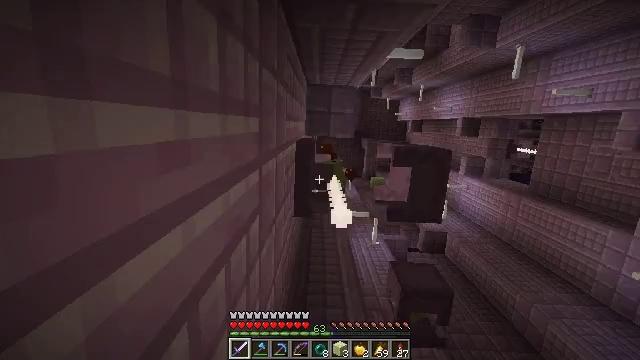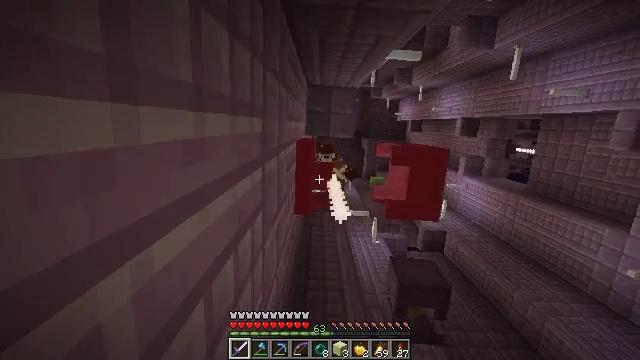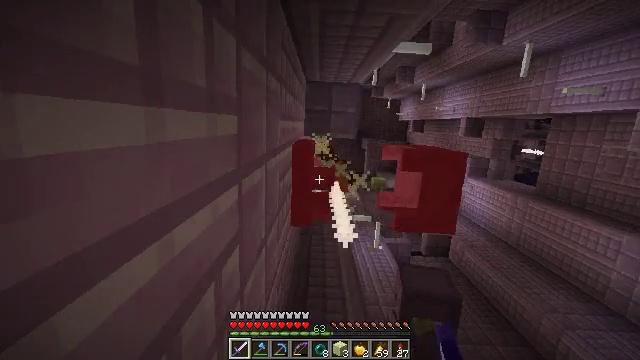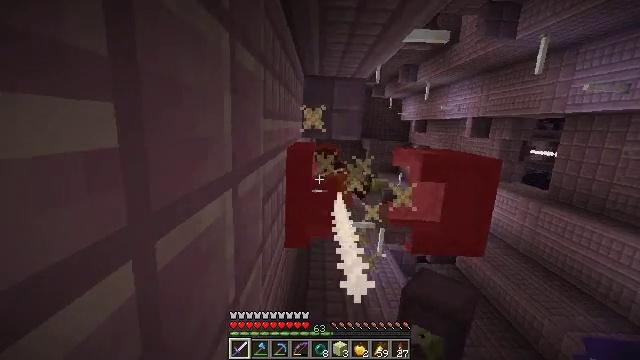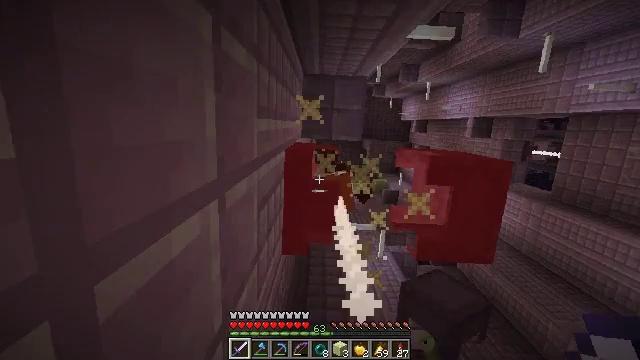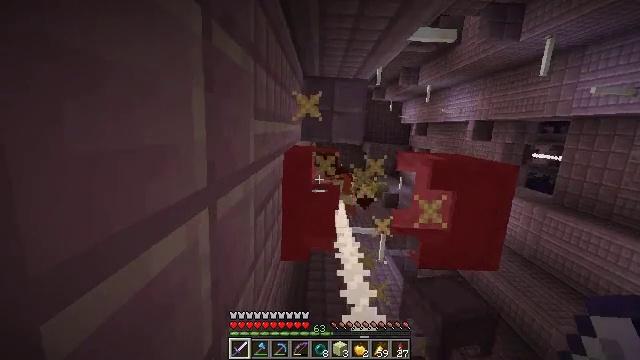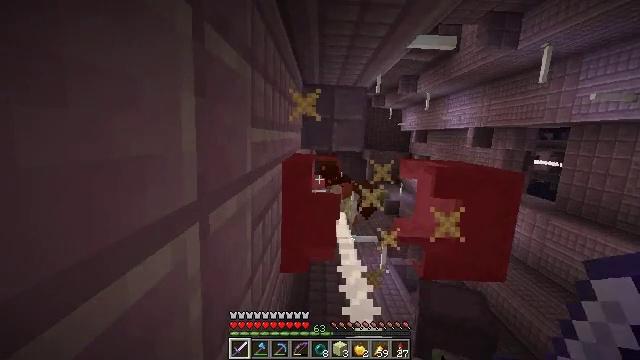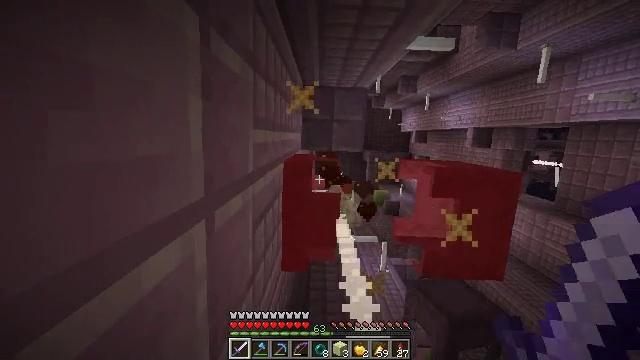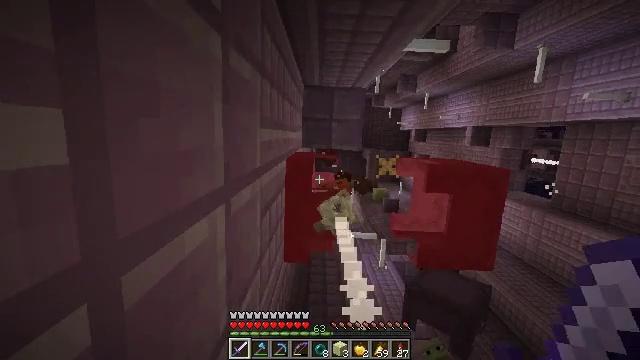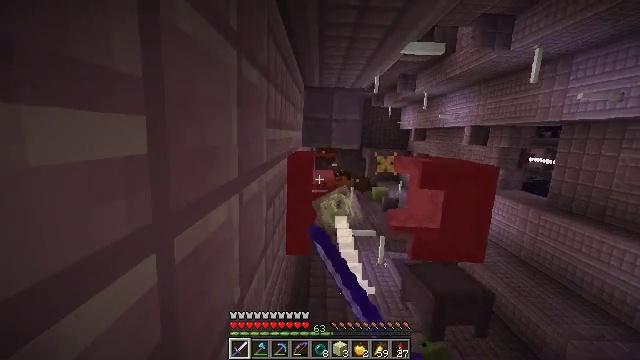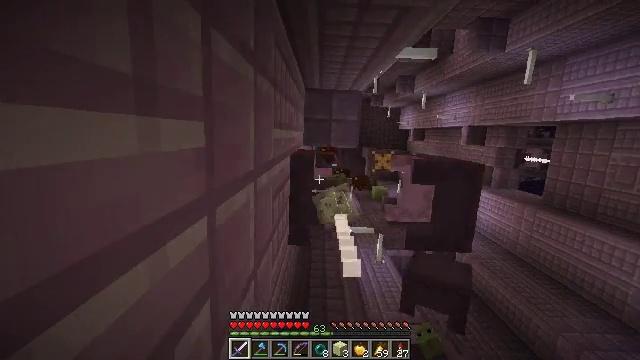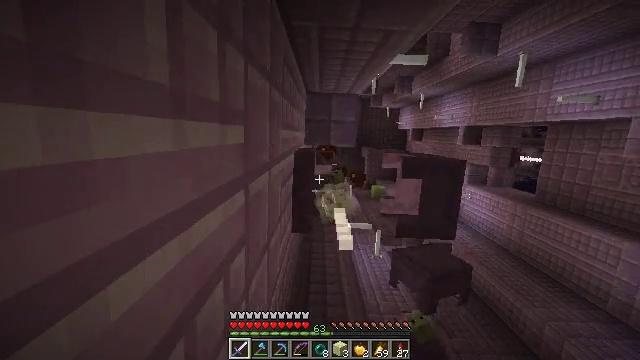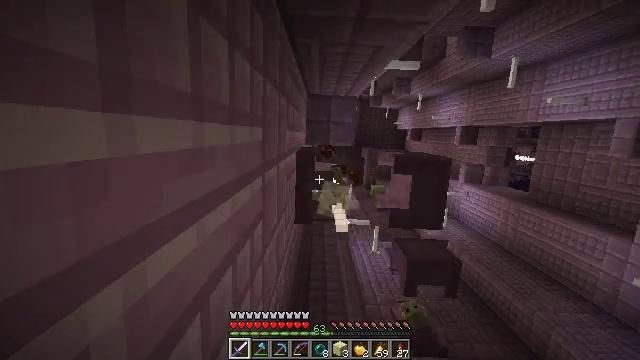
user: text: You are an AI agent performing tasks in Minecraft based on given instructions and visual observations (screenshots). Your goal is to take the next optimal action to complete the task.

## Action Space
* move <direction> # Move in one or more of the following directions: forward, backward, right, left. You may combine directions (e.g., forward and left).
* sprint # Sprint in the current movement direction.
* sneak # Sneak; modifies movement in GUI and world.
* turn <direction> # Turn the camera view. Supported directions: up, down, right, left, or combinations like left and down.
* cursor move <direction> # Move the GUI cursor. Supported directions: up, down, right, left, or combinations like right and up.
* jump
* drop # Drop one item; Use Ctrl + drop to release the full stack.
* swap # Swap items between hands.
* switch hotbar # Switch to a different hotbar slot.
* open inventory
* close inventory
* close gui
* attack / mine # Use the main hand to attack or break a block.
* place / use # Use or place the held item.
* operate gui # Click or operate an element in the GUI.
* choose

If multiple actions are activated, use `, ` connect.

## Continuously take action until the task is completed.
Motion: motion action
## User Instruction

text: Kill the shulker.
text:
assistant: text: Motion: jump
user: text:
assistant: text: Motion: jump
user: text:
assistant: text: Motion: jump
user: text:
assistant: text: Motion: jump
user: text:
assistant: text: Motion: jump
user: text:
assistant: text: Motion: turn up, jump
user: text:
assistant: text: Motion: jump
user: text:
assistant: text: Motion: attack / mine, jump
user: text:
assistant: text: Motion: attack / mine, jump
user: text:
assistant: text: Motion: attack / mine, jump
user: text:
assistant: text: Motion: jump
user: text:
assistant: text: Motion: jump
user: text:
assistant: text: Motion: jump